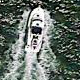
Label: Civil_yacht